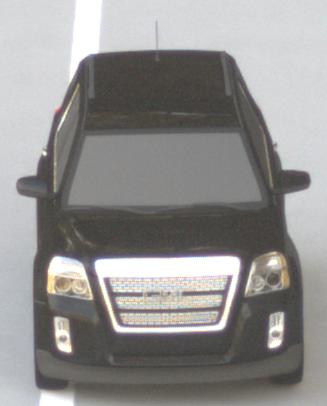
Make: GMC
Model: Terrain
Detailed model: Gen. 1
Model produced from: 2009
Model produced until: 2017
Doors: 5
Color: black
Road condition: dry road
Daytime: morning or afternoon
Contrast: medium contrast